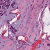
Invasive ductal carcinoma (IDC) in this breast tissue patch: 1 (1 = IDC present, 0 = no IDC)